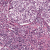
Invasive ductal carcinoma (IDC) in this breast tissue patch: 1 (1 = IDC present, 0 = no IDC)